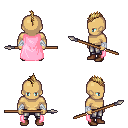
a pixel art fantasy rpg character, male body template, human, tanned skin, pink cape, metal pants, blonde mohawk hairstyle, white cloth bandages, brown shoes, spear, four views (front, back, left, right), 2x2 character sprite sheet, small pixel art, hard edges, no anti-aliasing